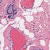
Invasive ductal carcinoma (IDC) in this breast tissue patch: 0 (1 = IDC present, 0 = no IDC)